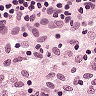
Metastatic tissue present: no